九年级 · 度量几何学
如图, 晚上小亮在路灯下散步, 他从 $A$ 处向着路灯灯柱方向径直走到 $B$ 处, 这一过程中他在该路灯灯光下的影子 $(\quad)$

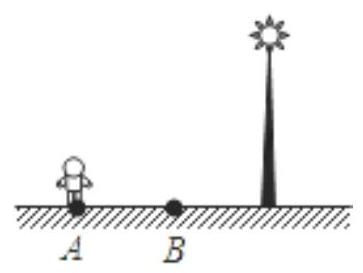
A. 逐渐变短
B. 逐渐变长
C. 先变短后变长
D. 先变长后变短
答案: A
解析: A

【解析】根据光源是由远到近的过程和中心投影的特点可得:小亮在路灯下由远及近向路灯靠近时，其影子应该逐渐变短，故选 A.